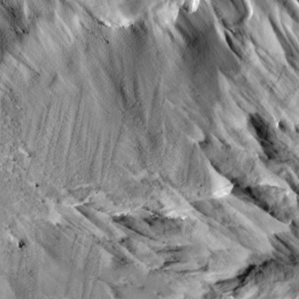
Label: non_frost